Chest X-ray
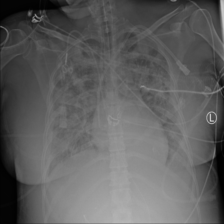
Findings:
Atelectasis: negative
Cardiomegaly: positive
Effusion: negative
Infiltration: negative
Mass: negative
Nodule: negative
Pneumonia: negative
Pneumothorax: negative
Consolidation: positive
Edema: negative
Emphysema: negative
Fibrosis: negative
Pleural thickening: negative
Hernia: negative